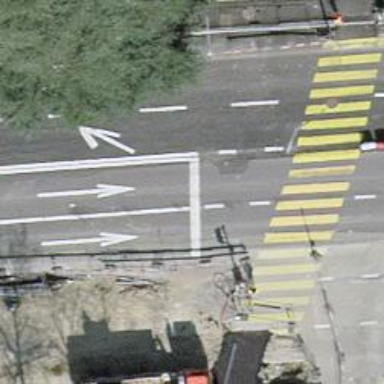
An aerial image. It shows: Tram crossing on the railway.